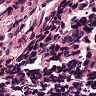
Metastatic tissue present: no